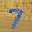
Label: 7